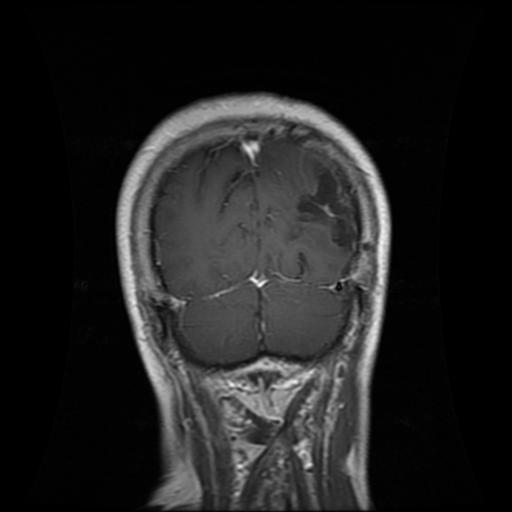
Label: glioma